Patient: sex M, age 71
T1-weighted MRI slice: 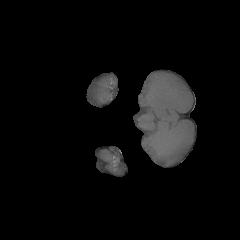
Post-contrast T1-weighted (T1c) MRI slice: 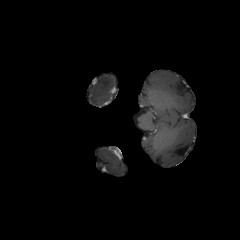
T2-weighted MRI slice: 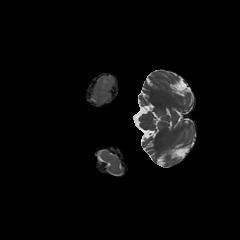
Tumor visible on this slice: yes
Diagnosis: Glioblastoma, IDH-wildtype
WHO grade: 4